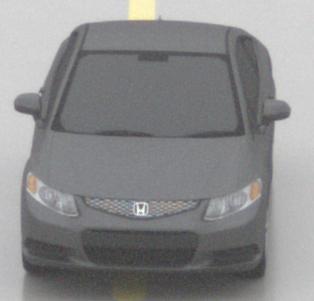
Make: Honda
Model: Civic Limousine 1.8
Detailed model: Civic (IX) Limousine
Model produced from: 2014/05
Model produced until: 2017/06
Doors: 4
Color: gray
Road condition: wet road
Daytime: midday
Contrast: low contrast